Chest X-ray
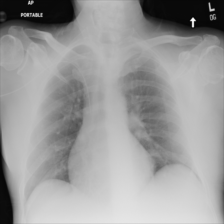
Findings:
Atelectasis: negative
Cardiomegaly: negative
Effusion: negative
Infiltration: negative
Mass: negative
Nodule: negative
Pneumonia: negative
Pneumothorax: negative
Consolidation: negative
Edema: negative
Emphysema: negative
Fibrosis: negative
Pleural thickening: negative
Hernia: negative